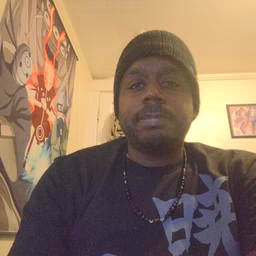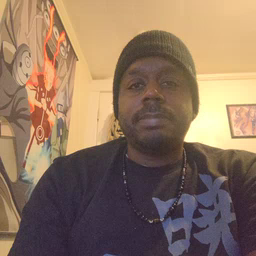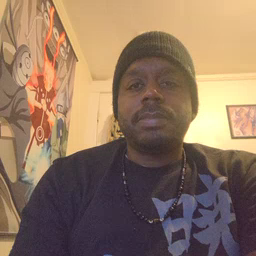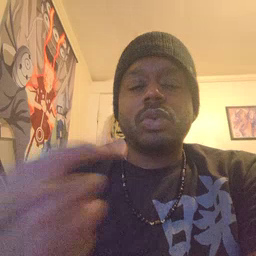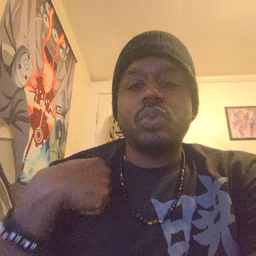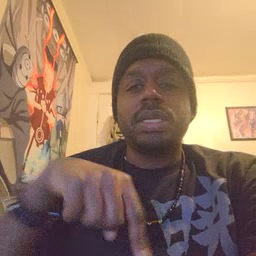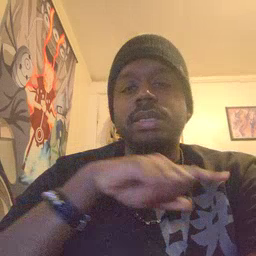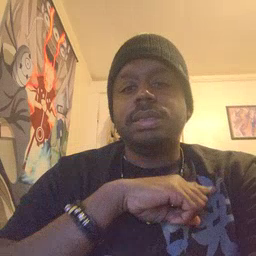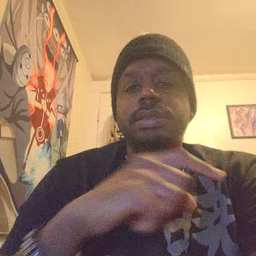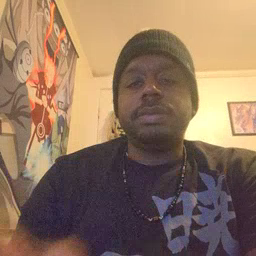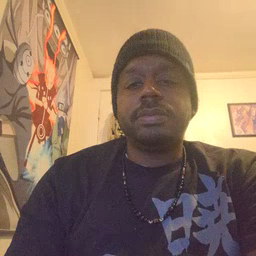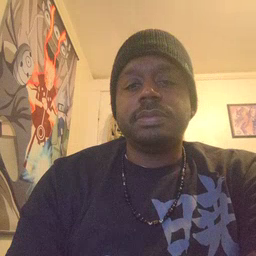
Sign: weus